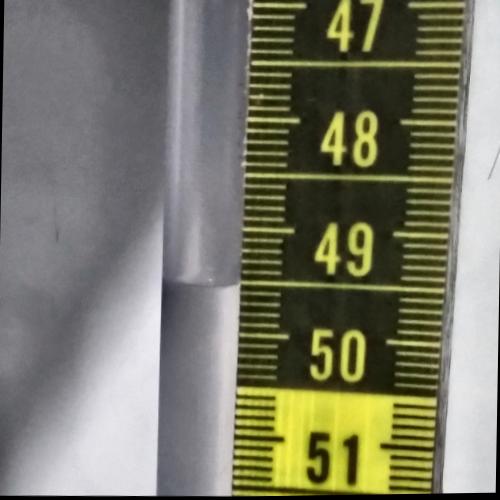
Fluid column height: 49.5 cm